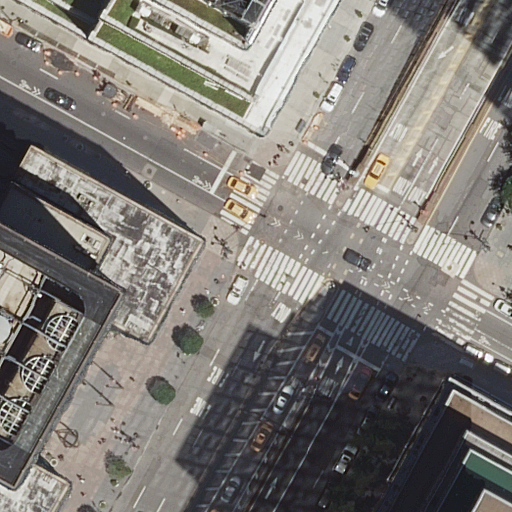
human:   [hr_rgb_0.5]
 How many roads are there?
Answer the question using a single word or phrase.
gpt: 9

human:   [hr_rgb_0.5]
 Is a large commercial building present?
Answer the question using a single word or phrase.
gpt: no

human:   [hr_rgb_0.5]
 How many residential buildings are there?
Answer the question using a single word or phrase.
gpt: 3

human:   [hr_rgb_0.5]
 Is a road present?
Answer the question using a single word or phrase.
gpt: yes

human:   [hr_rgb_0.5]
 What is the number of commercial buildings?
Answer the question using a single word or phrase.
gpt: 0

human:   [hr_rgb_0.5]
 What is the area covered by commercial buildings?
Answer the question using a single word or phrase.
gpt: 0m2

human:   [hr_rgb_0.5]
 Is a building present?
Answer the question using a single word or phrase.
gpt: yes

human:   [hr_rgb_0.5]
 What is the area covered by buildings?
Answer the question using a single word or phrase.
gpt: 2696m2

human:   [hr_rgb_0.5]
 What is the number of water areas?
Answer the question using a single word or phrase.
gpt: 0

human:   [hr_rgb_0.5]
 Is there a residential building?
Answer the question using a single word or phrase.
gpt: yes

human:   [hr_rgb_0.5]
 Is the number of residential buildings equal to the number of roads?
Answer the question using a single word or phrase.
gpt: no

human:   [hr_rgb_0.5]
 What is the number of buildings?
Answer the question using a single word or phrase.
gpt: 3

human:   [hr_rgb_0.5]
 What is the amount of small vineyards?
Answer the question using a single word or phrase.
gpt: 0

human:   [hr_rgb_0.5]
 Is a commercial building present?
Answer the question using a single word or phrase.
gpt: no

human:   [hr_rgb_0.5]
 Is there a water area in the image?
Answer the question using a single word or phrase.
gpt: no

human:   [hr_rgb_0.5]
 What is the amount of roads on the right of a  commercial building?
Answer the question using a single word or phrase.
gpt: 0

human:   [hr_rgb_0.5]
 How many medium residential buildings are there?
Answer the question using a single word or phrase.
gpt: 1

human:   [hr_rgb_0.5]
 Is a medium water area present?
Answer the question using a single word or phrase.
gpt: no

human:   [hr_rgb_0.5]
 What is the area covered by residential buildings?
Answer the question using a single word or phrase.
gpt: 2696m2

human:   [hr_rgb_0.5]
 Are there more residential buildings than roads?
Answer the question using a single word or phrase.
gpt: no

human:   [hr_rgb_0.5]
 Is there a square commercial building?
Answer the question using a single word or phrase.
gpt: no

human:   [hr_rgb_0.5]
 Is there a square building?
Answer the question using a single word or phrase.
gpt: no

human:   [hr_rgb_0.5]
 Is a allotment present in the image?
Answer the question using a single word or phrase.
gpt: no

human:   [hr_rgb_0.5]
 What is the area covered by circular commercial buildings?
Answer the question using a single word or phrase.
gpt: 0m2

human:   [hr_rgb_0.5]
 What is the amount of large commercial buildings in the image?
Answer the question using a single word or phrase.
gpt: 0

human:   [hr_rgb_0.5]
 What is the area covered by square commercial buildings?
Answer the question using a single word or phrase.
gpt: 0m2

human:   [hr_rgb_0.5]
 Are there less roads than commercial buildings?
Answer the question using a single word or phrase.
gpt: no

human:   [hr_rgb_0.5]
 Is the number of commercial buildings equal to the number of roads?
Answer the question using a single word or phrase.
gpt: no

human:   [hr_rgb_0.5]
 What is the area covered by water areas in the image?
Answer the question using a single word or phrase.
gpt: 0m2

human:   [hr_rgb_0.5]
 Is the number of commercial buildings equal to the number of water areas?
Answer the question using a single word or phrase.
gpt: yes

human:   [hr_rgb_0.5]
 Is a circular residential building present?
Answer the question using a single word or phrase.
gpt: no

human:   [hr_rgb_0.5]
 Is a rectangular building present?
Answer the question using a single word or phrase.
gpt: yes

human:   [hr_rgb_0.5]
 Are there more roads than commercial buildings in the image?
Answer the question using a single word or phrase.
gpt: yes

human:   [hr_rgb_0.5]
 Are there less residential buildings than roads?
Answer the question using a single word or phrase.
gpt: yes

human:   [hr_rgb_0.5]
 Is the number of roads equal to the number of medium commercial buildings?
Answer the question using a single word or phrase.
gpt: no

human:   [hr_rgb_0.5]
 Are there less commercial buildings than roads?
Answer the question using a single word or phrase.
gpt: yes

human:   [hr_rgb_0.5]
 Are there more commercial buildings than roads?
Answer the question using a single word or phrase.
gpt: no

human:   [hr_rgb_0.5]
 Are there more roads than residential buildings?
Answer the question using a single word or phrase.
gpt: yes

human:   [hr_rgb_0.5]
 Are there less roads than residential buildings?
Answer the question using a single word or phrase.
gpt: no

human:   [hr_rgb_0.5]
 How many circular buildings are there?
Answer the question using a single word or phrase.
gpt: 0

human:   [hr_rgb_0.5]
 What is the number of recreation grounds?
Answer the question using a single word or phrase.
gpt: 0

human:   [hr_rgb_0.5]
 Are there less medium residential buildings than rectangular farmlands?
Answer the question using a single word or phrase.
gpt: no

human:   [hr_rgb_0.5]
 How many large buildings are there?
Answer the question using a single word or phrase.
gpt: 2

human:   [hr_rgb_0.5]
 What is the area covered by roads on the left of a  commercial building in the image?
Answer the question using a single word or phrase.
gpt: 0m2

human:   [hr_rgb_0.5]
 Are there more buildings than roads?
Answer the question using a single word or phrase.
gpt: no

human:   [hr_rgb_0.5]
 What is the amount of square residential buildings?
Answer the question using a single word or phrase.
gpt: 0

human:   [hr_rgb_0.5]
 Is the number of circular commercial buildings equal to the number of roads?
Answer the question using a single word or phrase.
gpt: no

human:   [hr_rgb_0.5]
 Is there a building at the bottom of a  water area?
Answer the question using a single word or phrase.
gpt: no

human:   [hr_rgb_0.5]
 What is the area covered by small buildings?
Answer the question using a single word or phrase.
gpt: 0m2

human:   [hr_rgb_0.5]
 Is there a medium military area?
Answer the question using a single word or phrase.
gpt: no

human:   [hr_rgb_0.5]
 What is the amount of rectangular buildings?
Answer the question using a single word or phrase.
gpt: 2

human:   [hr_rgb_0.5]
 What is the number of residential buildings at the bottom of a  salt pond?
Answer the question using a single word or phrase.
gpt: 0

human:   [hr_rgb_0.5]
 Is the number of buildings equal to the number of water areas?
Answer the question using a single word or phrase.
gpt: no

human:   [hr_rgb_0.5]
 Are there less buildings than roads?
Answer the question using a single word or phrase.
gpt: yes

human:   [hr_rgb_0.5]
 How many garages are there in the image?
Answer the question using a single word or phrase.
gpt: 0

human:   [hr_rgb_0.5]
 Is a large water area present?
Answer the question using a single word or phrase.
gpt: no

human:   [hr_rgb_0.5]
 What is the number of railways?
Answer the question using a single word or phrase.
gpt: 0

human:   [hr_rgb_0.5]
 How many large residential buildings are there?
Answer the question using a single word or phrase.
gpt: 2

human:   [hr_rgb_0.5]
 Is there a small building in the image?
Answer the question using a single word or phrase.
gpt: no

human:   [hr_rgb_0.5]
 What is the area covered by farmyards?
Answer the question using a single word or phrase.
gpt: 0m2

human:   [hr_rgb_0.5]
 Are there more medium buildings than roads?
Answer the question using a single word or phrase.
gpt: no

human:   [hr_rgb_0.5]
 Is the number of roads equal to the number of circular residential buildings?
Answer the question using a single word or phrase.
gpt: no

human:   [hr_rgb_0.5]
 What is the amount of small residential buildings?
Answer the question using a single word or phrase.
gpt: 0

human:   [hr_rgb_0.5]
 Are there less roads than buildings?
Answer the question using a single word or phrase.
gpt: no